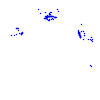
Particle: proton